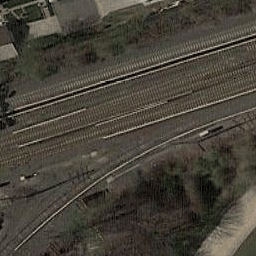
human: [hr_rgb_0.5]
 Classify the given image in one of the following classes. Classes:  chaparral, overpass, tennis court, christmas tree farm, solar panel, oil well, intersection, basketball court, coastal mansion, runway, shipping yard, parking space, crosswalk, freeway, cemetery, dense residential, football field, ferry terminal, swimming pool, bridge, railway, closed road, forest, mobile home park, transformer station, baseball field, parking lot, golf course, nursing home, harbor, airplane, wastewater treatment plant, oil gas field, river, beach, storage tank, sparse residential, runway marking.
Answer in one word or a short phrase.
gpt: railway